Aerial crown-view tile of a tropical tree (Barro Colorado Island, Panama), acquired 20250512:
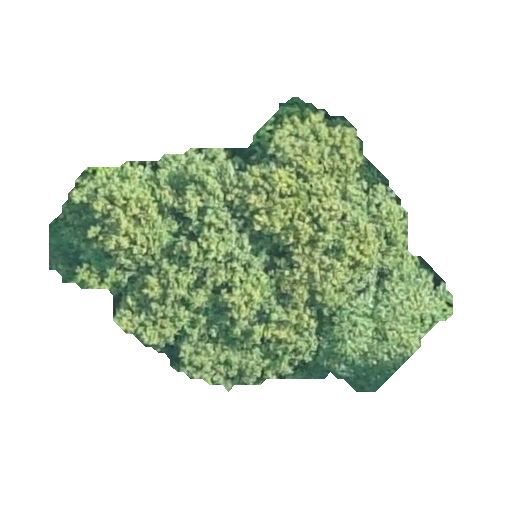
Species: Protium stevensonii
GBIF accepted scientific name: Tetragastris panamensis
Crown area: 110.789 m²